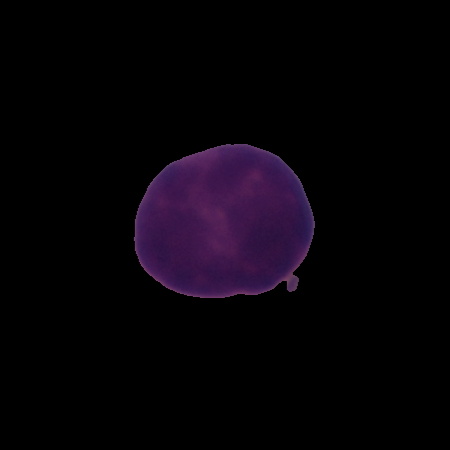
Label: healthy